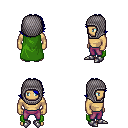
a pixel art fantasy rpg character, male body template, human, tanned skin, green cape, magenta pants, blue swoop hairstyle, chain hood, metal boots, four views (front, back, left, right), 2x2 character sprite sheet, small pixel art, hard edges, no anti-aliasing